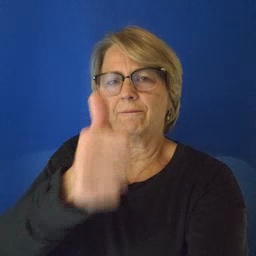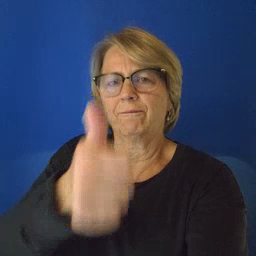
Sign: yourself